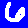
Digit: 6